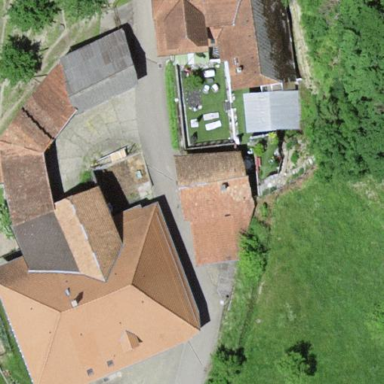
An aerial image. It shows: Farm building.